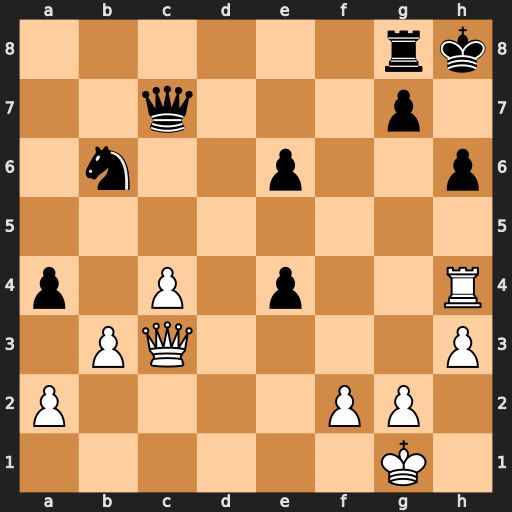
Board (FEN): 6rk/2q3p1/1n2p2p/8/p1P1p2R/1PQ4P/P4PP1/6K1
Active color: w
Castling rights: -
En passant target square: -
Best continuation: Rxh6#